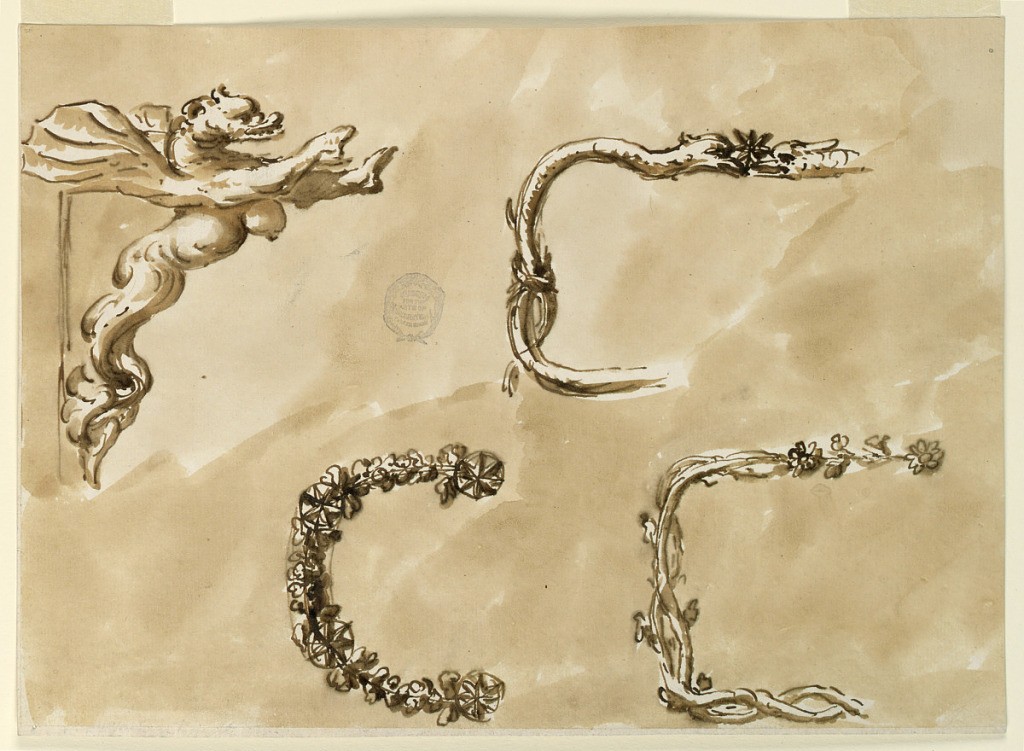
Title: Door Knocker and Metal Purse Frames
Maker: Giuseppe Barberi, Italian, 1746–1809
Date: ca. 1780
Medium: Pen and brown ink, brush and brown wash on off-white laid paper, lined
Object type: Drawing
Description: The doorknocker: a female griffin with fishtail legs, shown in profile. Left part of metal frames, composed of snakes, florals and vines.